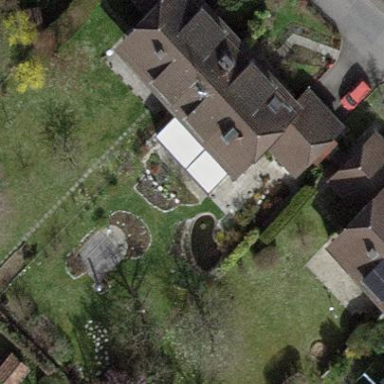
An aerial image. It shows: Garden enclosed by fence.